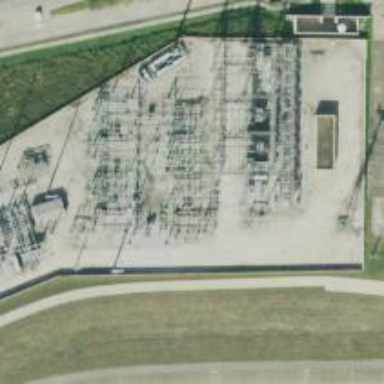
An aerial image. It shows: Switch used for power control.